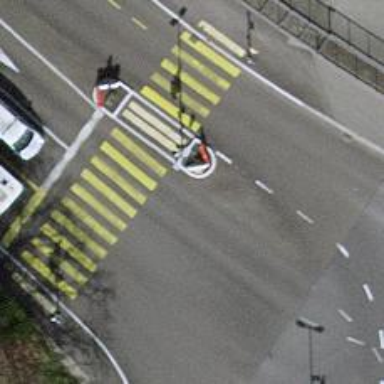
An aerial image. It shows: Asphalt tertiary road with lane dedicated for buses on the left and shared busway-cycleway on the left side.